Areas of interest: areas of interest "Park and greenspace"
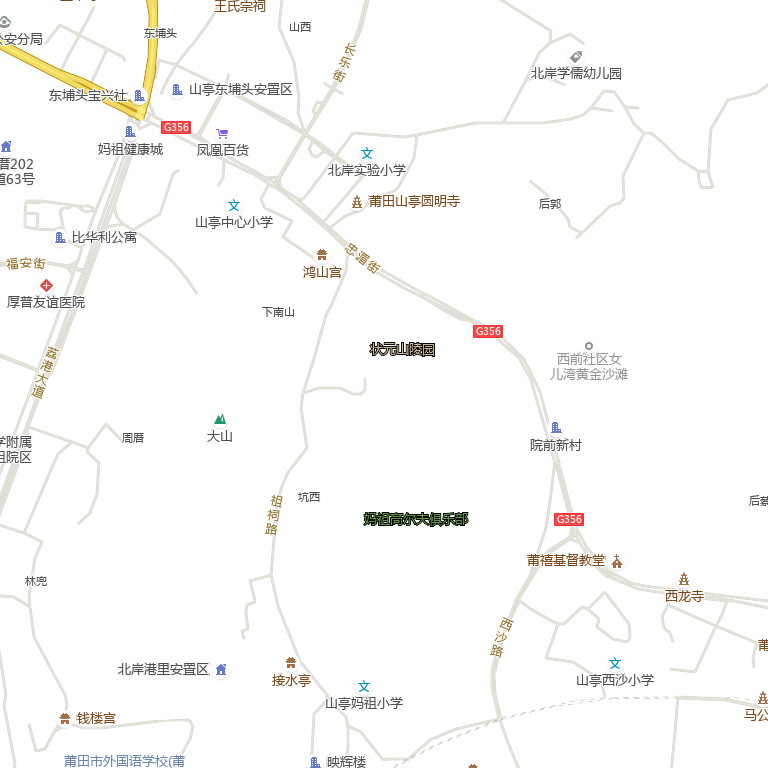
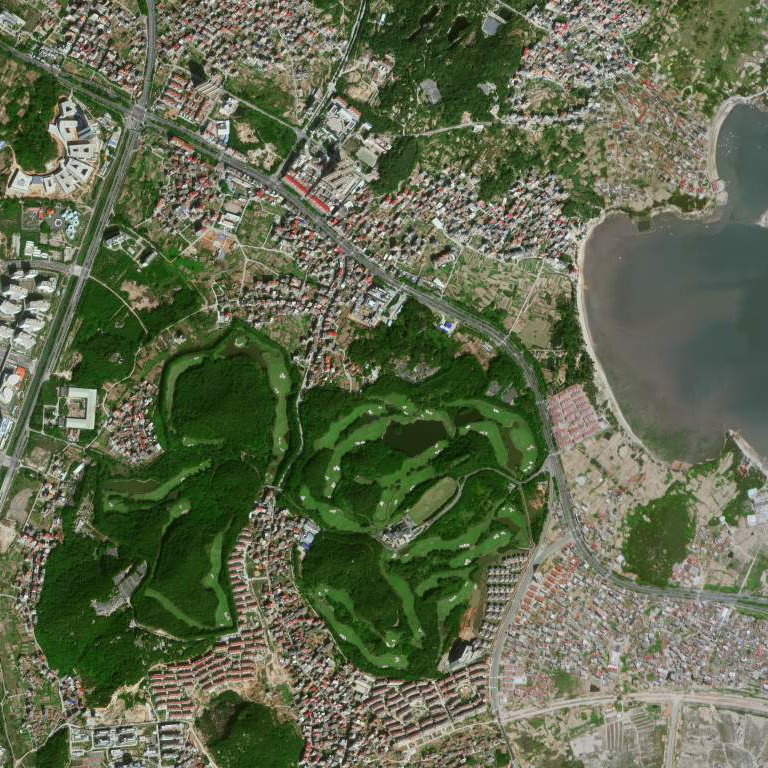